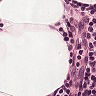
Metastatic tissue present: no